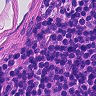
Metastatic tissue present: no